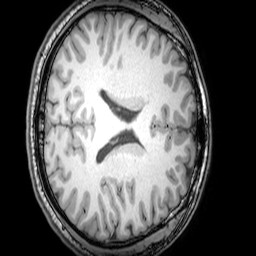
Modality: T1w
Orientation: axial
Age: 25
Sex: male
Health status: healthy
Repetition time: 0.081 s
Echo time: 0.037 s